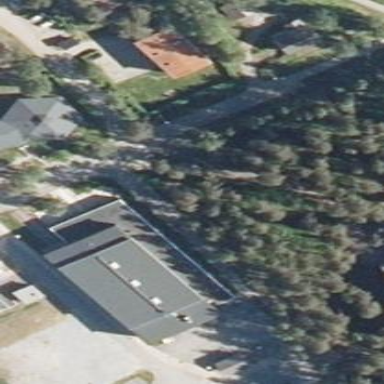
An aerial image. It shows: Sports center building.